Question: I want the JS to be able to save the comment of the inputted name and comment and for it to be displayed after clicking the Save Comment button underneath the Comments at the bottom.
It does that but the name and the comment are side by side instead of on top of each other and looks confusing
'''
// utility functions for localstorage
function setObject(key, value) {
window.localStorage.setItem(key, JSON.stringify(value));
}
function getObject(key) {
var storage = window.localStorage,
value = storage.getItem(key);
return value && JSON.parse(value);
}
function clearStorage() {
window.localStorage.clear();
}
// Clear inputfields and localstorage
function clearComment(){
$('#txt1').val('');
$('#namebox').val('');
clearStorage();
}
function saveComment(){
var cText = $('#txt1').val(),
cName = $('#namebox').val(),
cmtList = getObject('cmtlist');
if (cmtList){
cmtList.push({name: cName, text: cText});
setObject('cmtlist', cmtList);
}else{ //Add a comment
setObject('cmtlist', [{name: cName, text: cText}]);
}
bindCmt();
}
function bindCmt(){
var cmtListElement = $('#cmtlist'),
cmtList = getObject('cmtlist');
//Out with the old
cmtListElement.empty();
//And in with the new
$.each(cmtList, function(i, k){
cmtListElement.append( $('<p><span>'+ k.name +'</span>'+ k.text +'</p>') );
});
}
//Get the comments on page ready
$(function(){
bindCmt();
});
'''
it looks like this:

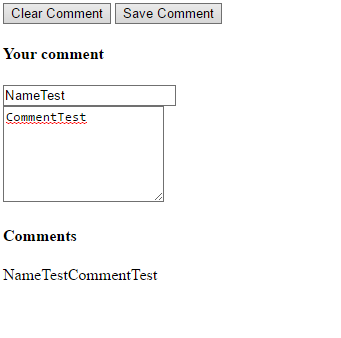
Answer: You could add an html break '<br>' to the line below:
'''
cmtListElement.append( $('<p><span>'+ k.name +'</span><br>'+ k.text +'</p>') );
'''